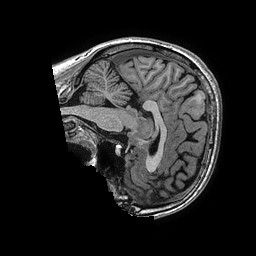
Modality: T1w
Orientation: sagittal
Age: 28
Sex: female
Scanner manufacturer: ge
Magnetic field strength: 3 T
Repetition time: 0.006952 s
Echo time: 0.00292 s